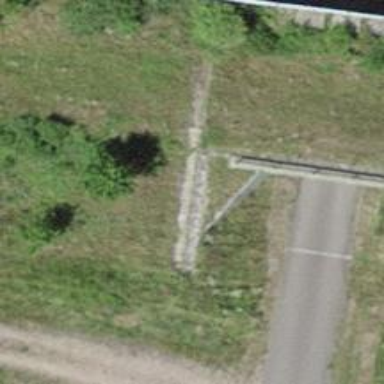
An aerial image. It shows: Footway covered with grass.